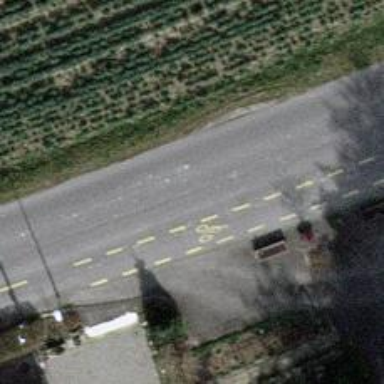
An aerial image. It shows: Tertiary road with asphalt surface. There is no sidewalk but there is cycle lane on the left side.